Question: I need your help to implement horizontal table splitting but not for inherited class(es). I need just to "move" some attributes to new entity, separate them. This new entity should have an association (1 <-> 1..0)
But I catch the "...Their primary keys may collide" error. Where is the secret?
But there is still one open question: what to use horizontal classes or derived entities?
I have table Records (with PK RecordID) where there are several attributes with "duplicated information" that means this information can be "accessed" also by using/joining other referenced table (let say Dictionary) and is just "backuped" information from it.
Referred information could differ from "backuped/duplicated" and this have sense in my domain model, so in general I need both, but most of select and update statements do not involve those "duplicated attributes", so I want to support this fact somehow in the conceptual model. Is this the normal desire or the direct way to get "overdesigned" model ?
OK. This is the scheme. On the left what I have, on the right what I want to have.

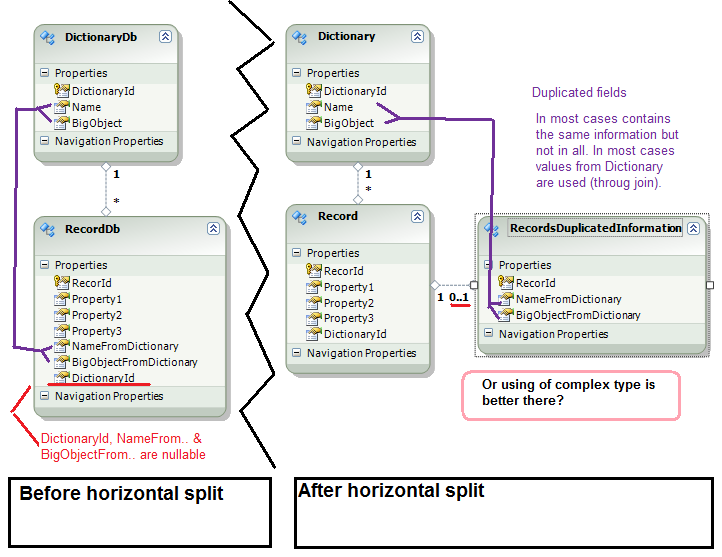
Answer: OK I found the reason for the error.
I've tried to use assocaition with multiplicity 1<->1..0 . This not works with "horizontal table splitting". Only 1<->1 work!
But I still do not decide - what is better: move "duplicated fields" to separate entyty (overdesign?) or just create complex type for them.